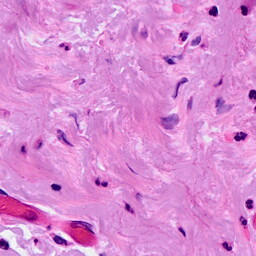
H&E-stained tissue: Breast